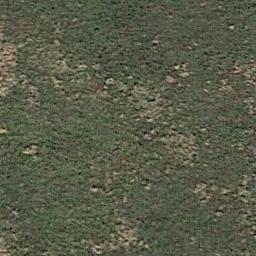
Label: meadow